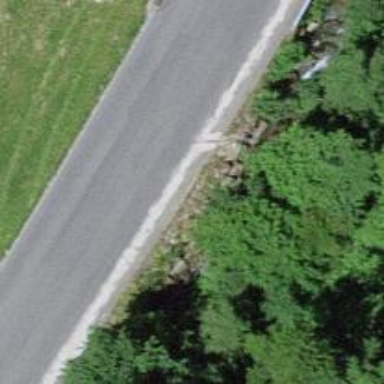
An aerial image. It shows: Unclassified road with asphalt surface.